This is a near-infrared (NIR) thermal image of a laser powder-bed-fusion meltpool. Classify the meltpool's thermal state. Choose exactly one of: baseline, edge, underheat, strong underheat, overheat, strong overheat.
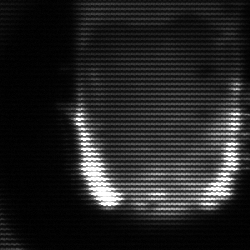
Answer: baseline